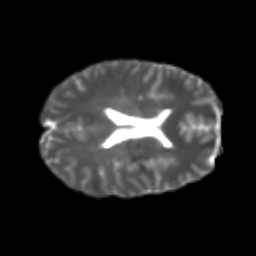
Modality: T2w
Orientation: axial
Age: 26
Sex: female
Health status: healthy
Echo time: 0.074 s